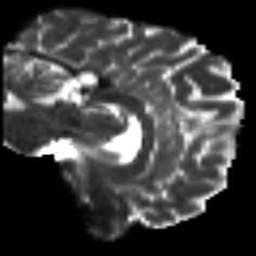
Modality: T2w
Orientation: sagittal
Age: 23
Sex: male
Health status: ill
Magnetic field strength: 3 T
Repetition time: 9 s
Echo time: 0.093 s